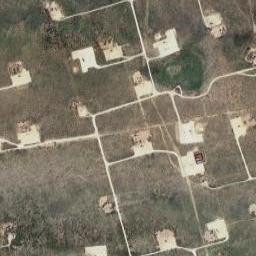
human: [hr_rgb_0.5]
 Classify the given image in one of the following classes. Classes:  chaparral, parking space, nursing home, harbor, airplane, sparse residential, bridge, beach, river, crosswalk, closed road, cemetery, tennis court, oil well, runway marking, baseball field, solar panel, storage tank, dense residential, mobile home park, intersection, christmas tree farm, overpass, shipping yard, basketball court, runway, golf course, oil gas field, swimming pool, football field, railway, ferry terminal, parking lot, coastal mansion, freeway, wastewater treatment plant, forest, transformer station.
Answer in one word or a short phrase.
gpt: oil gas field